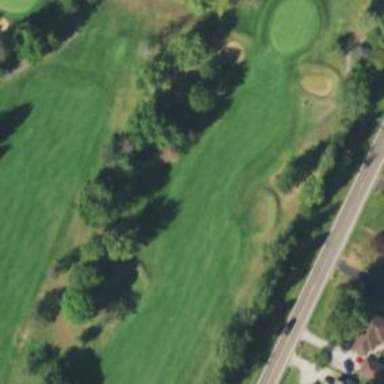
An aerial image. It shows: Golf hole.